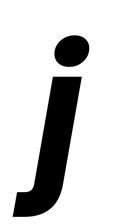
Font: Poppins-BoldItalic